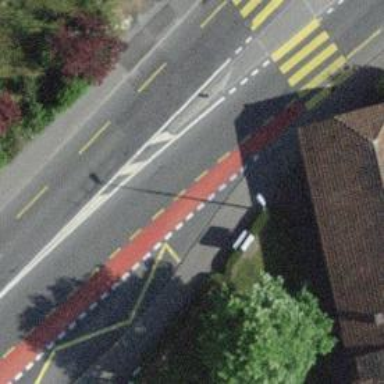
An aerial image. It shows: Asphalt platform for public transport.